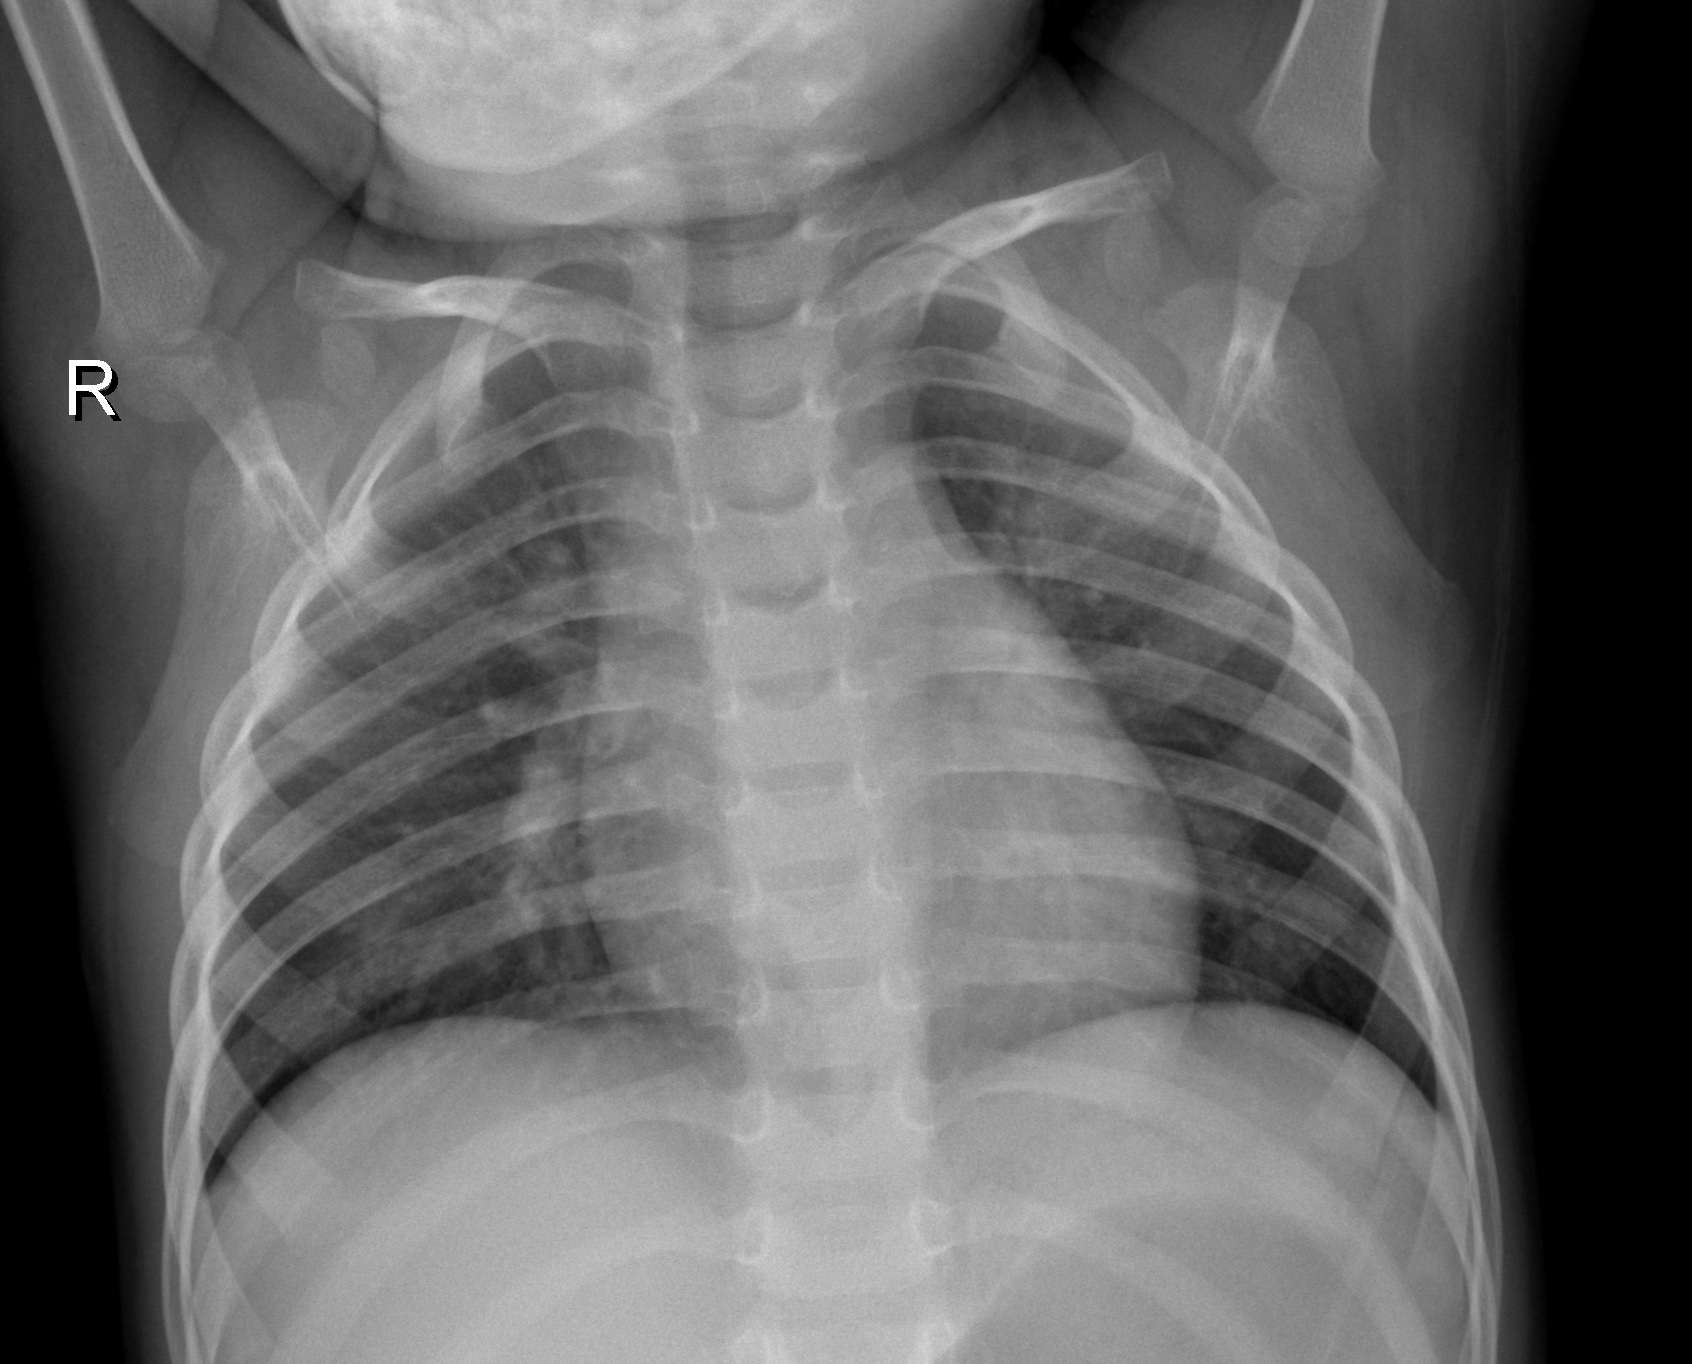
Diagnosis: NORMAL